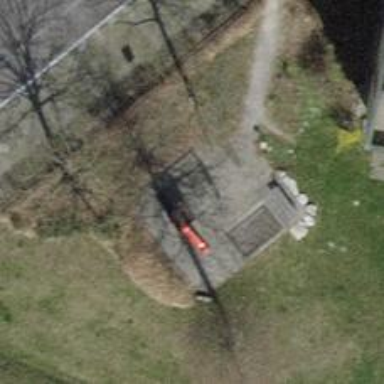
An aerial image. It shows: Playground with swings.